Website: apple-inc
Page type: customer-info-address
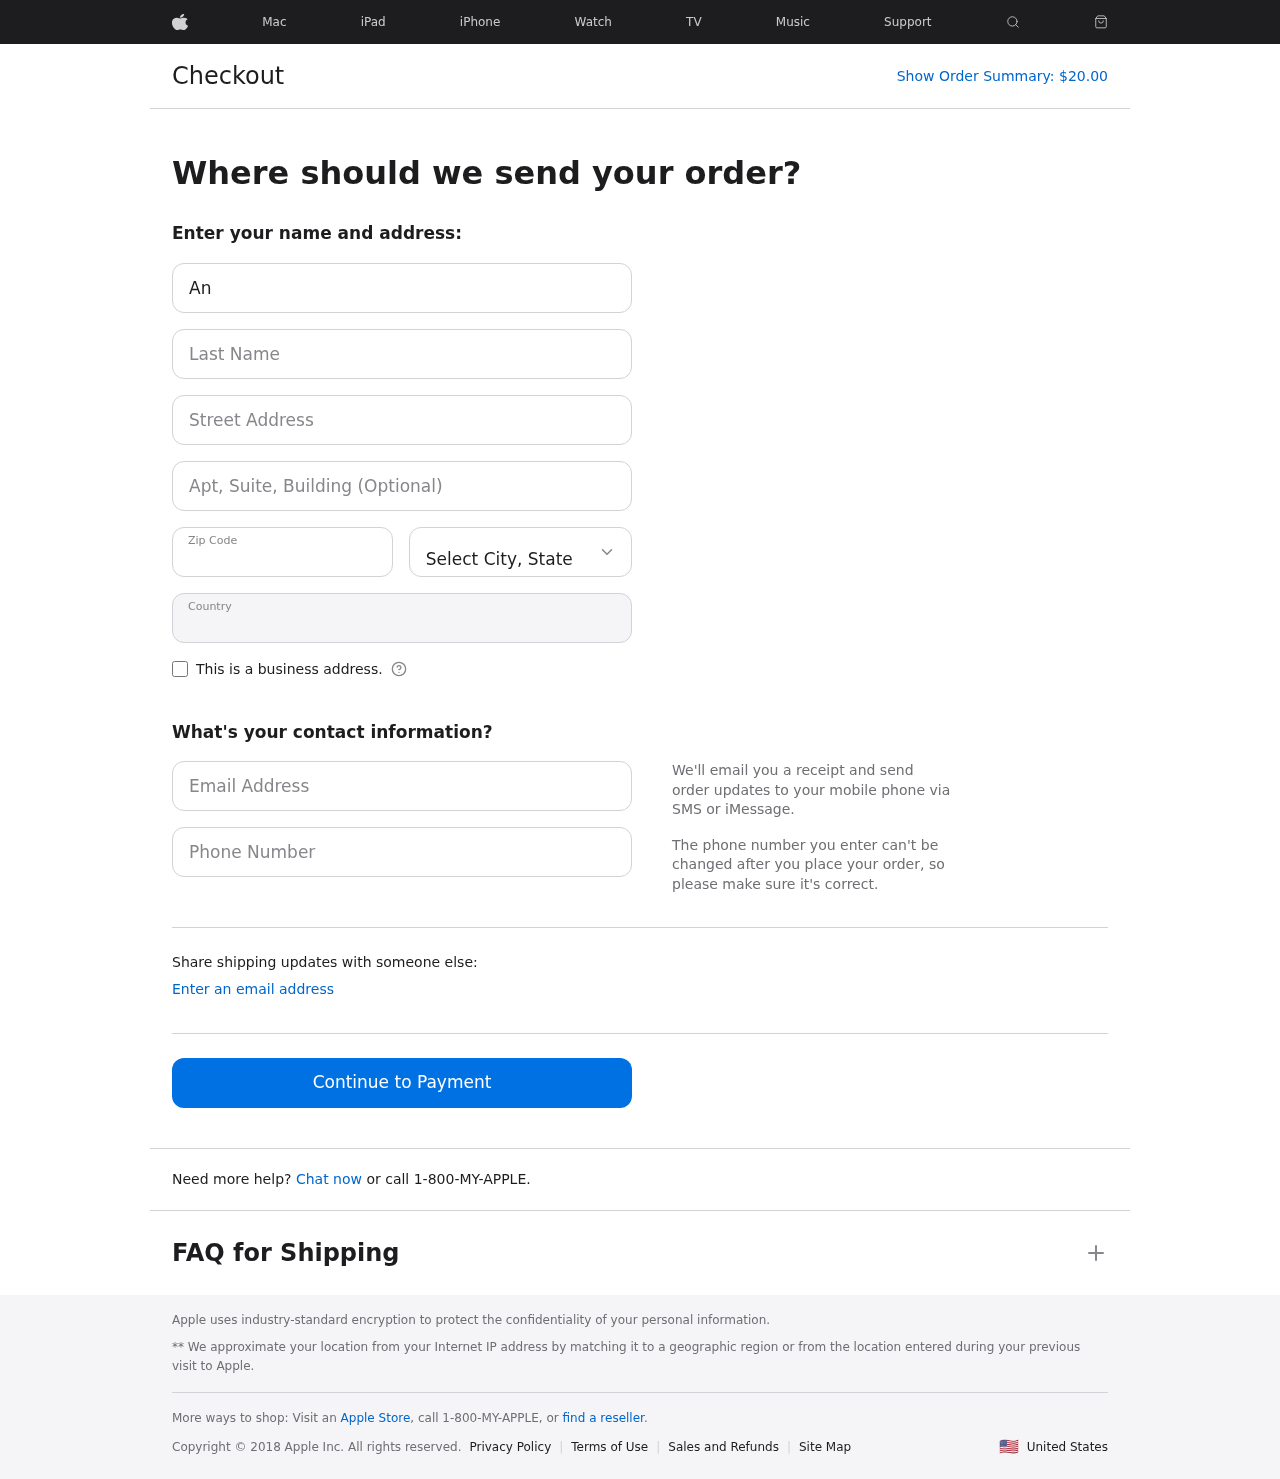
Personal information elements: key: PII_CITY_STATE
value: Robinsonton, NY
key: PII_COUNTRY
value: United States
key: PII_EMAIL
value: anthony.anderson@hotmail.com
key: PII_FIRSTNAME
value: Anthony
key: PII_LASTNAME
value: Anderson
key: PII_PHONE
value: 6999635202
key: PII_POSTCODE
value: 24976
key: PII_STREET
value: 40442 Ellison Greens Suite 859
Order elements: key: ORDER_TOTAL
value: $20.00